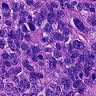
Metastatic tissue present: yes